Question: I wrote a ASP.NET Application and it run in IIS7 of a Server. If I open this webform in my Browser and show me the Sitecode I see this...

I have many Controls how Buttons,Labels,TextBoxes and a ListView. I try to deactivate ViewState in the web.config but if I deactivate this my Application don't run correctly. What can I do?
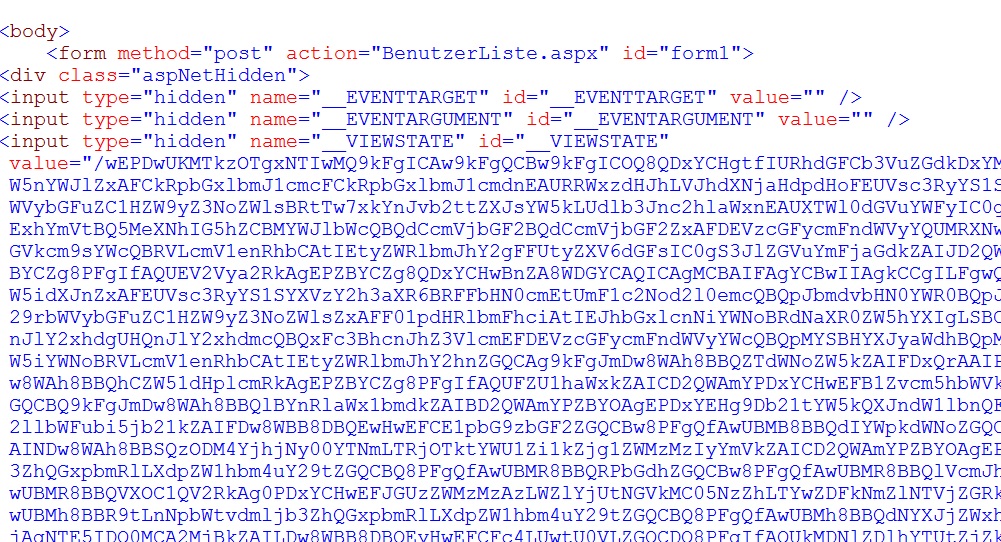
Answer: Deactivate only the controls that not need the viewstate.
To do that you need to understand what the viewstate is.
Viewstate is where the page save and remember the values of the controls to have them after a post back. Remember that,
So actually you have two times the same data, but only the viewstate is post back the previous data and code behind can be use that data.
So the main question is, what controls do you need to be remember what you have fill them in, or what controls need to remeber the previous state of them.
Lets see a simple Literal with EnableViewState on and off.
## ViewState ON
'''
<asp:Literal runat="server" EnableViewState="true" ID="txtLiterar">
'''
Now if you place a text on this literal the text is also saved on viewstate and on code behind you can do that.
'''
protected void Page_Load(object sender, EventArgs e)
{
if (!IsPostBack)
{
txtLiterar.Text = "Hello There";
}
}
'''
So after the post back the Literal still have its content, and you can avoid to fill it again, because the viewstate have it and automatically fills it again.
## ViewState OFF
'''
<asp:Literal runat="server" EnableViewState="false" ID="txtLiterar">
'''
Now if you place a text on this literal the text is not saved on view state and on code behind you add it as.
'''
protected void Page_Load(object sender, EventArgs e)
{
txtLiterar.Text = "Hello There";
}
'''
So the different is that you need to always fill that control with data on every post.
## Where the viewstate is needed most.
The most needed part of the viewstate is when you fill a dropdown list. There you have a databind and code behind need to remember the values to place on the SelectValue the correct one.
Its also needed on GridView and other controls like that because is keep the previous page and other information's when you paging your data.
So you can close on most of your controls the viewstate - on that controls that you can fill them again on every post back, and on that controls that not need to remeber the previous state.
More to read:
<URL>
<URL>
<URL>